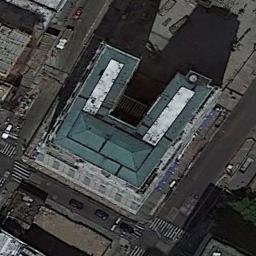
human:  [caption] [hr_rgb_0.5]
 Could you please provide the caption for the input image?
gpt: The commercial area is on the open place .

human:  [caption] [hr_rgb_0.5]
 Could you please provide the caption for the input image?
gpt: There are six tall buildings .

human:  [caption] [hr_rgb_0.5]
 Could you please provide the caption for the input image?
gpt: A commercial area with only one separate green U-shaped building is surrounded by roads and a vacant lot behind it .

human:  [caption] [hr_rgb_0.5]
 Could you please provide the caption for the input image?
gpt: In a commercial district there are several tall buildings of different shapes and several roads with many cars .

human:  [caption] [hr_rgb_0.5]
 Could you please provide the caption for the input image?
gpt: A commercial area with a green building by the roadside .